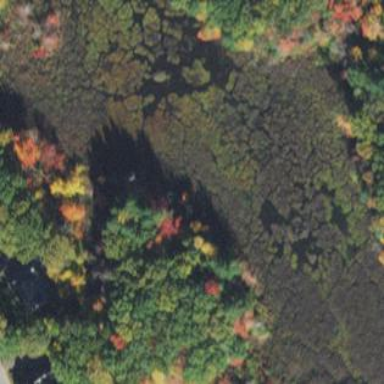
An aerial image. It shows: Marsh wetland characterized as shrub swamp.